Question: The execution plan for the following query (produced by nhibernate) shows that the sort operator is reducing the number of rows after the sort operation. What could cause this? The query performance is improved by using a hash join hint for the left outer joins however due to the wrong estimates SQL is using a Nested Loop instead. I am wondering if the sort operator is causing this some how.
'''
SELECT TOP (26)
col_0_0_,
col_1_0_,
col_2_0_,
col_3_0_
FROM (
select
table0.table_id as col_0_0_,
propertyst2_.dataTypeString as col_1_0_,
propertyst3_.dataTypeString as col_2_0_,
propertyst4_.dataTypeString as col_3_0_ ,
ROW_NUMBER() OVER(ORDER BY propertyst2_.dataTypeString) as __hibernate_sort_row
from dbo.Tables table0
left outer join dbo.PropertyDataString propertyst2_ on table0.table_id=propertyst2_.parent_id and (propertyst2_.propertyType_id='p0')
left outer join dbo.PropertyDataString propertyst3_ on table0.table_id=propertyst3_.parent_id and (propertyst3_.propertyType_id='p1')
left outer join dbo.PropertyDataString propertyst4_ on table0.table_id=propertyst4_.parent_id and (propertyst4_.propertyType_id='p2')
where table0.tableType_id='p3'
) as query
WHERE query.__hibernate_sort_row > 221052 ORDER BY query.__hibernate_sort_row
'''

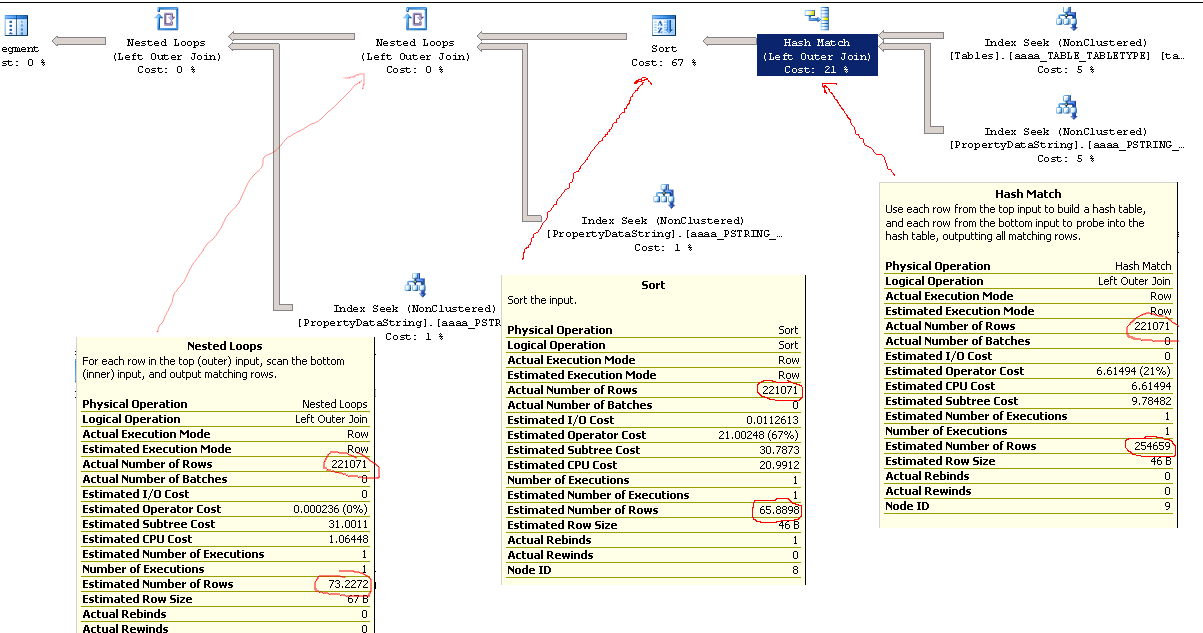
Answer: I have the same problem in my query and I confirm that this is due to TOP N.
SQL Server expects to use just k*N first rows from Sort operation, but the next filters shows that those rows are excluded, so it takes more rows, that's why we see Actual Number of rows that is much higher than expected after sort operation.